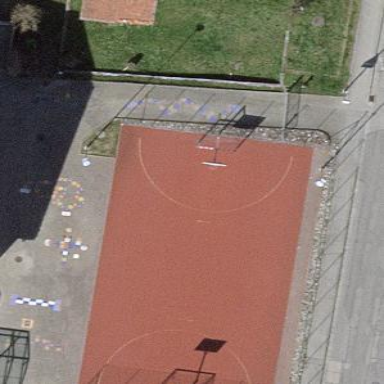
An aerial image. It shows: Basketball court on pitch.